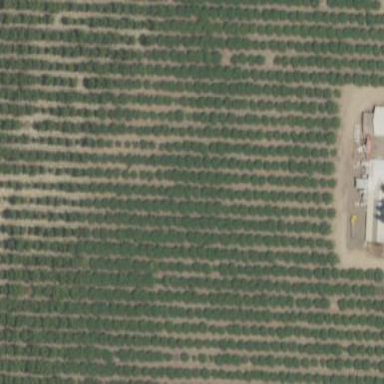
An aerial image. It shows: Orchard filled with almond trees.